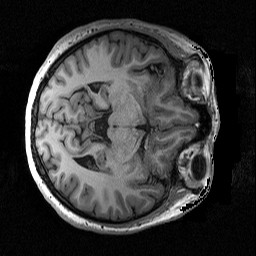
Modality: T1w
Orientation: axial